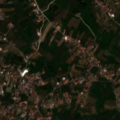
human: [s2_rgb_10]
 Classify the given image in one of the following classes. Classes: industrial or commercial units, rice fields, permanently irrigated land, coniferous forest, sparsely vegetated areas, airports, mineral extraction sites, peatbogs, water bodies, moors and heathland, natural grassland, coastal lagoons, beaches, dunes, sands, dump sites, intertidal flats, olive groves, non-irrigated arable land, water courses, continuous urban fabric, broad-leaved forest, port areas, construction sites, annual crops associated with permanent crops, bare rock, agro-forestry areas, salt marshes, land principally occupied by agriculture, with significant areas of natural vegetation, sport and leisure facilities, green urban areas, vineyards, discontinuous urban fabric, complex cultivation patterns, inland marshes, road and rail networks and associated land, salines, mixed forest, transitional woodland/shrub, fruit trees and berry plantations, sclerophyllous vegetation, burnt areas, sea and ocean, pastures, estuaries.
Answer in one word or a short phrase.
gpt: discontinuous urban fabric, vineyards, complex cultivation patterns, land principally occupied by agriculture, with significant areas of natural vegetation